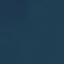
Land use / land cover class: SeaLake